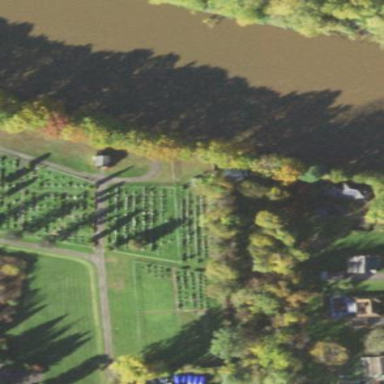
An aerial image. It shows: Cemetery.